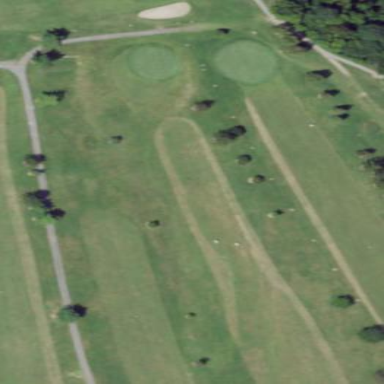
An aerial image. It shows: Grassy area designated as golf fairway.